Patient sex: F
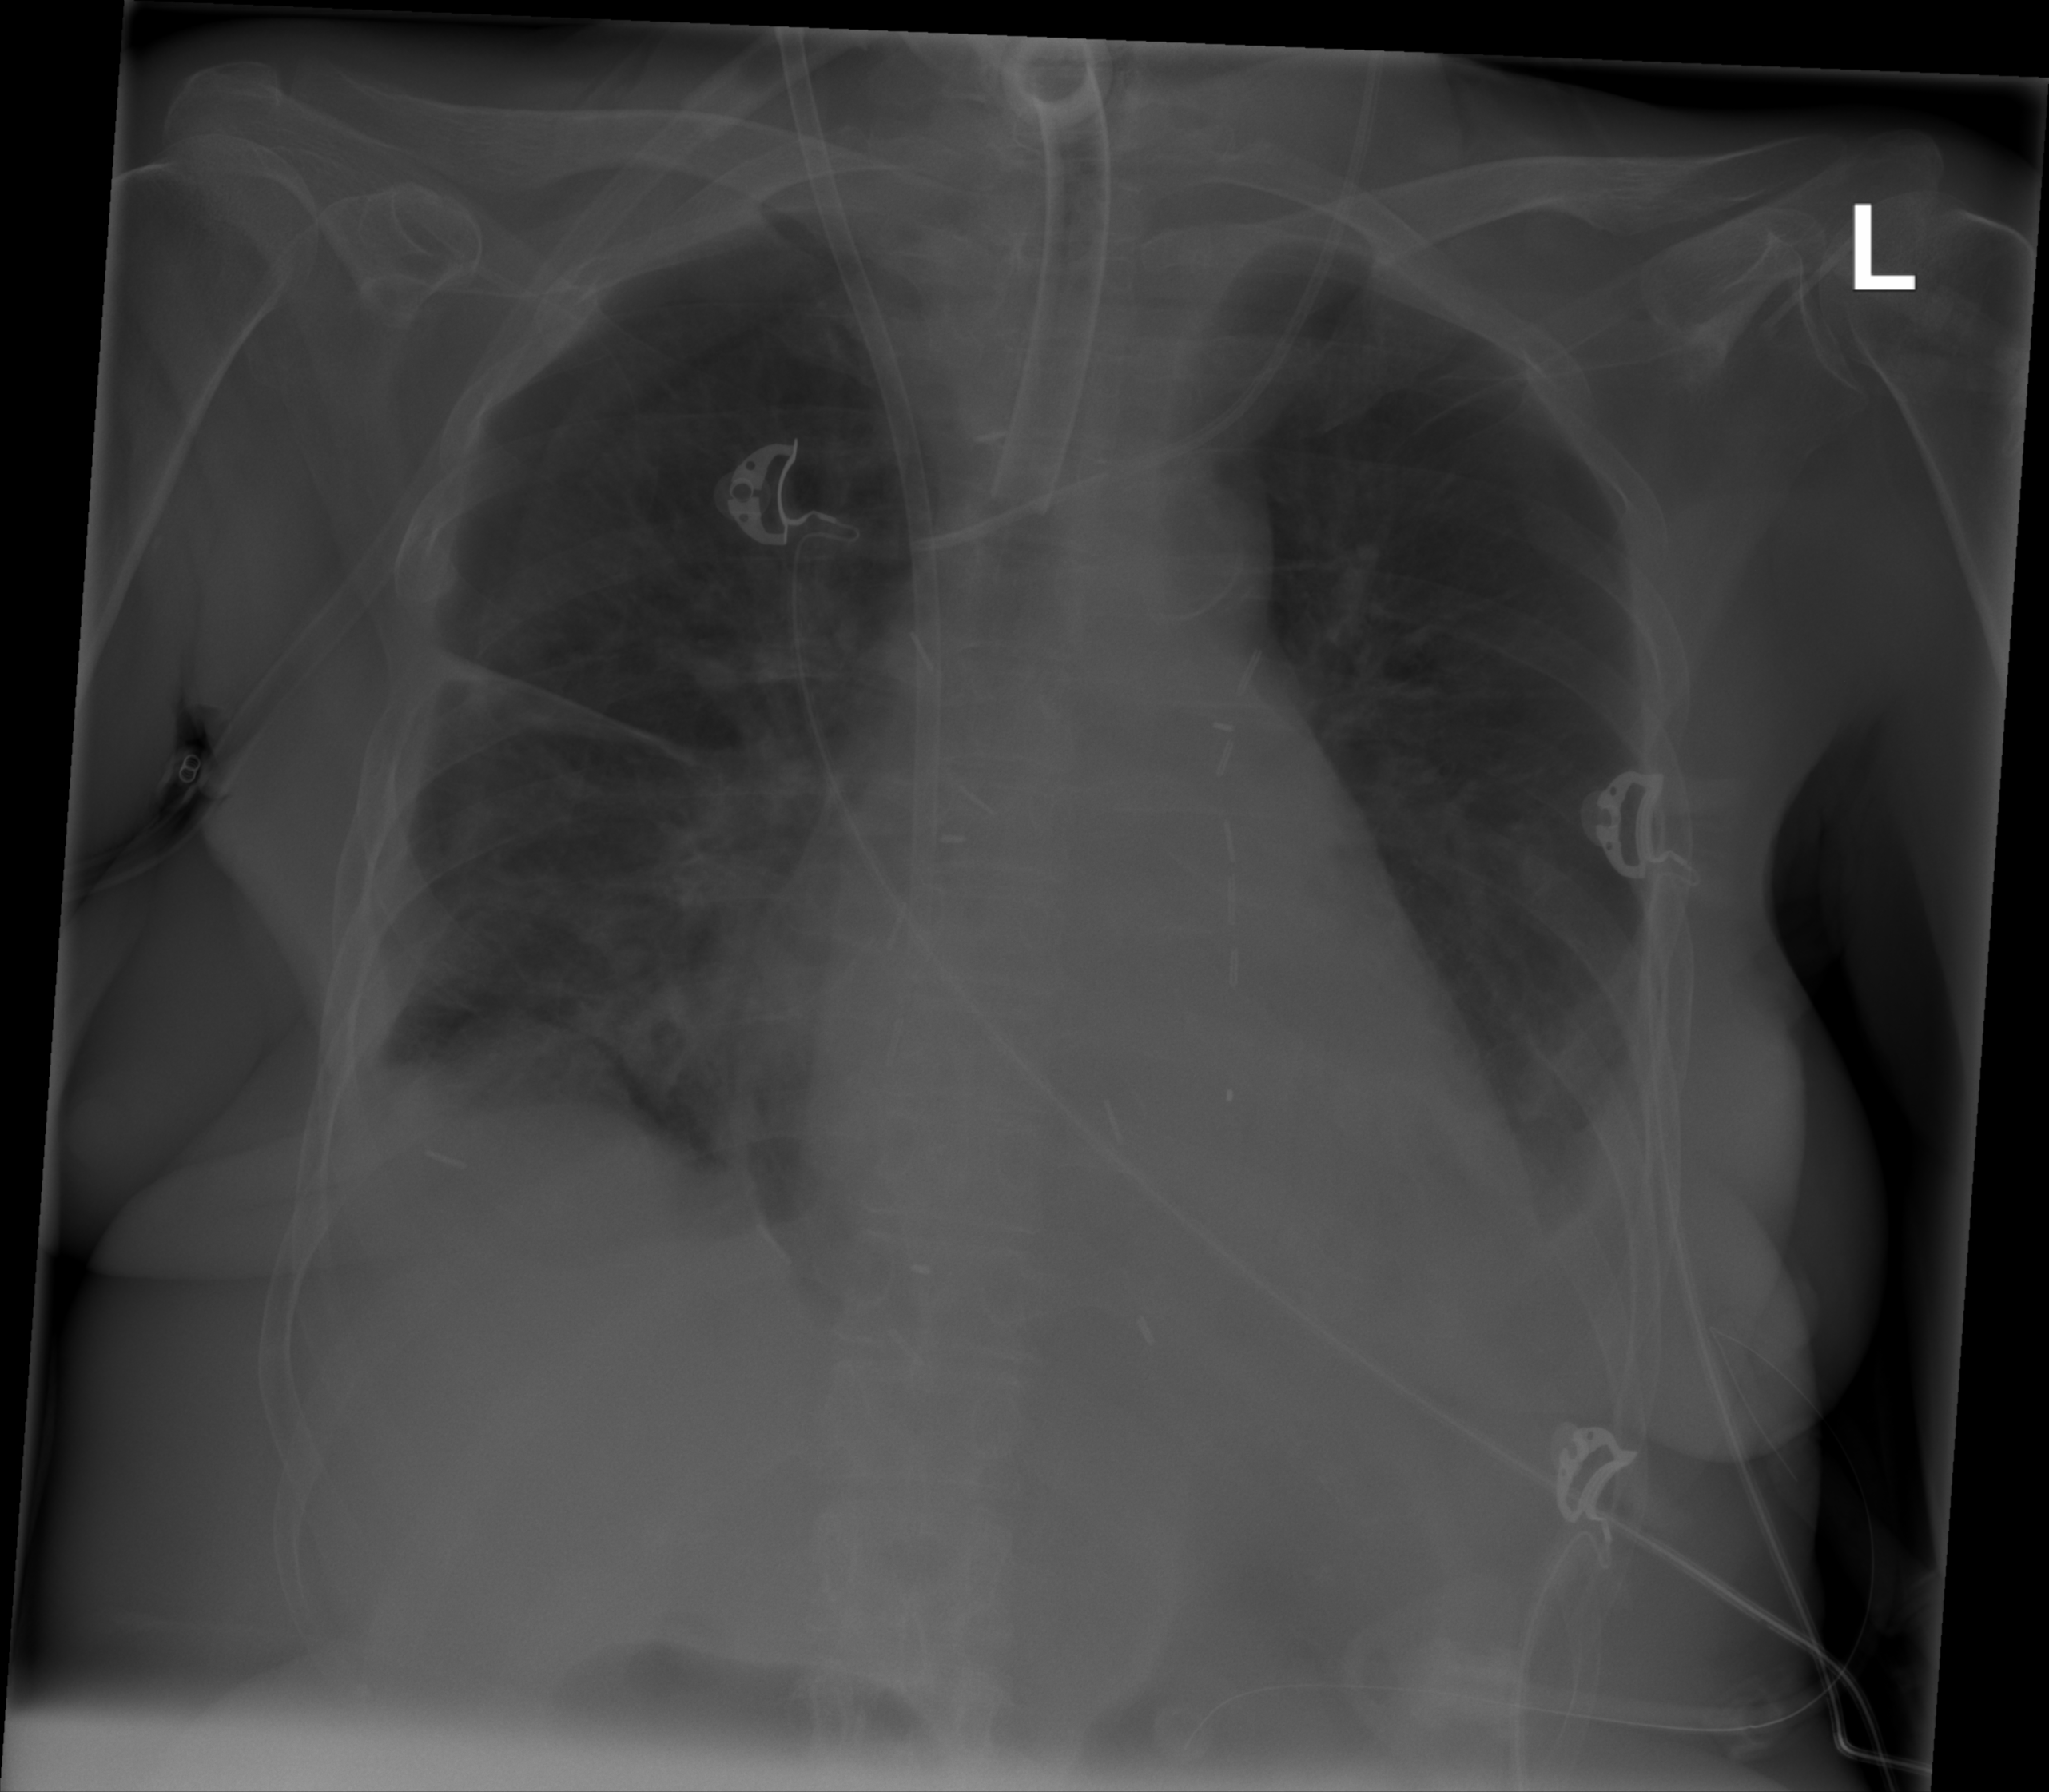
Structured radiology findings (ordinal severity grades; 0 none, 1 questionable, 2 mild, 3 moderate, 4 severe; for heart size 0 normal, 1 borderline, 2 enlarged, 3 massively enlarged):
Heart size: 2
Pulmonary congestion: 2
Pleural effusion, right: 1
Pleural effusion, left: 2
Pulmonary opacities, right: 0
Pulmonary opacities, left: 0
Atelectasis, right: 2
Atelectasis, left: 2